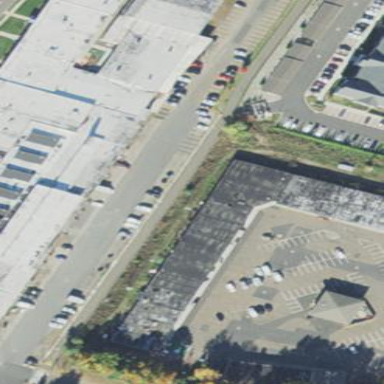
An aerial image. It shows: Parking area.